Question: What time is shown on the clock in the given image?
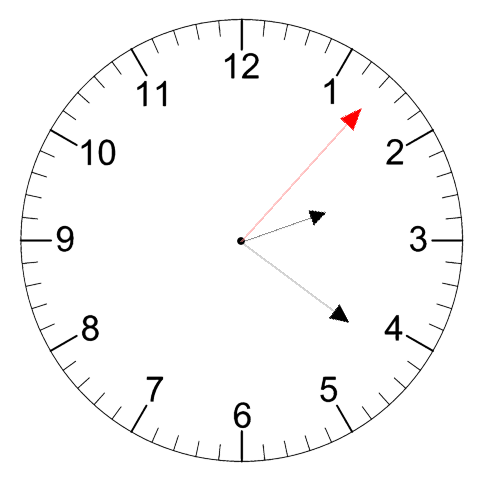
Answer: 02:21:07